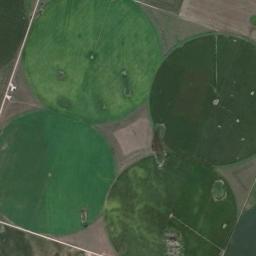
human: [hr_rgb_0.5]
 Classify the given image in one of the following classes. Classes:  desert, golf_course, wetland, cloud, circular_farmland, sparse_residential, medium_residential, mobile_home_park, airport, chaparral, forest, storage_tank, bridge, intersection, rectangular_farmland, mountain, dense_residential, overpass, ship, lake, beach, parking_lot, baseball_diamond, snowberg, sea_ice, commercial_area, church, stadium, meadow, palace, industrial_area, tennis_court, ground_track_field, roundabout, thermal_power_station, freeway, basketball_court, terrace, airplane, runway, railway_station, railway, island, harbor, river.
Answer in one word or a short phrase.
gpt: circular_farmland